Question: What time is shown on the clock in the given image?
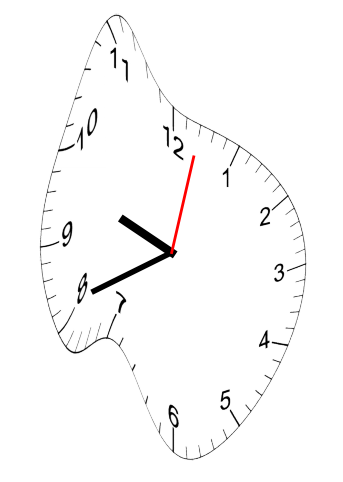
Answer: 09:41:02